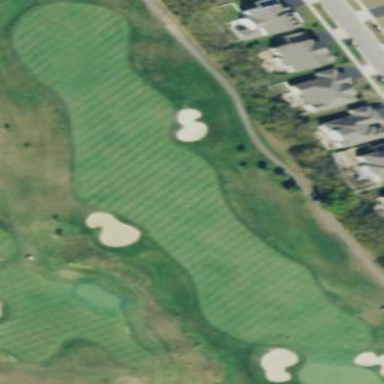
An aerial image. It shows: Golf fairway surrounded by grass.